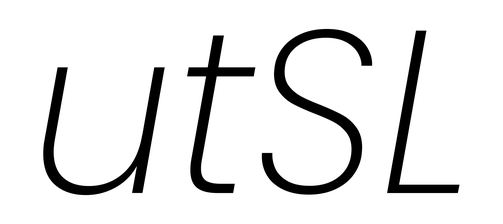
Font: Poppins-ExtraLightItalic